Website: ulta-beauty
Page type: payment
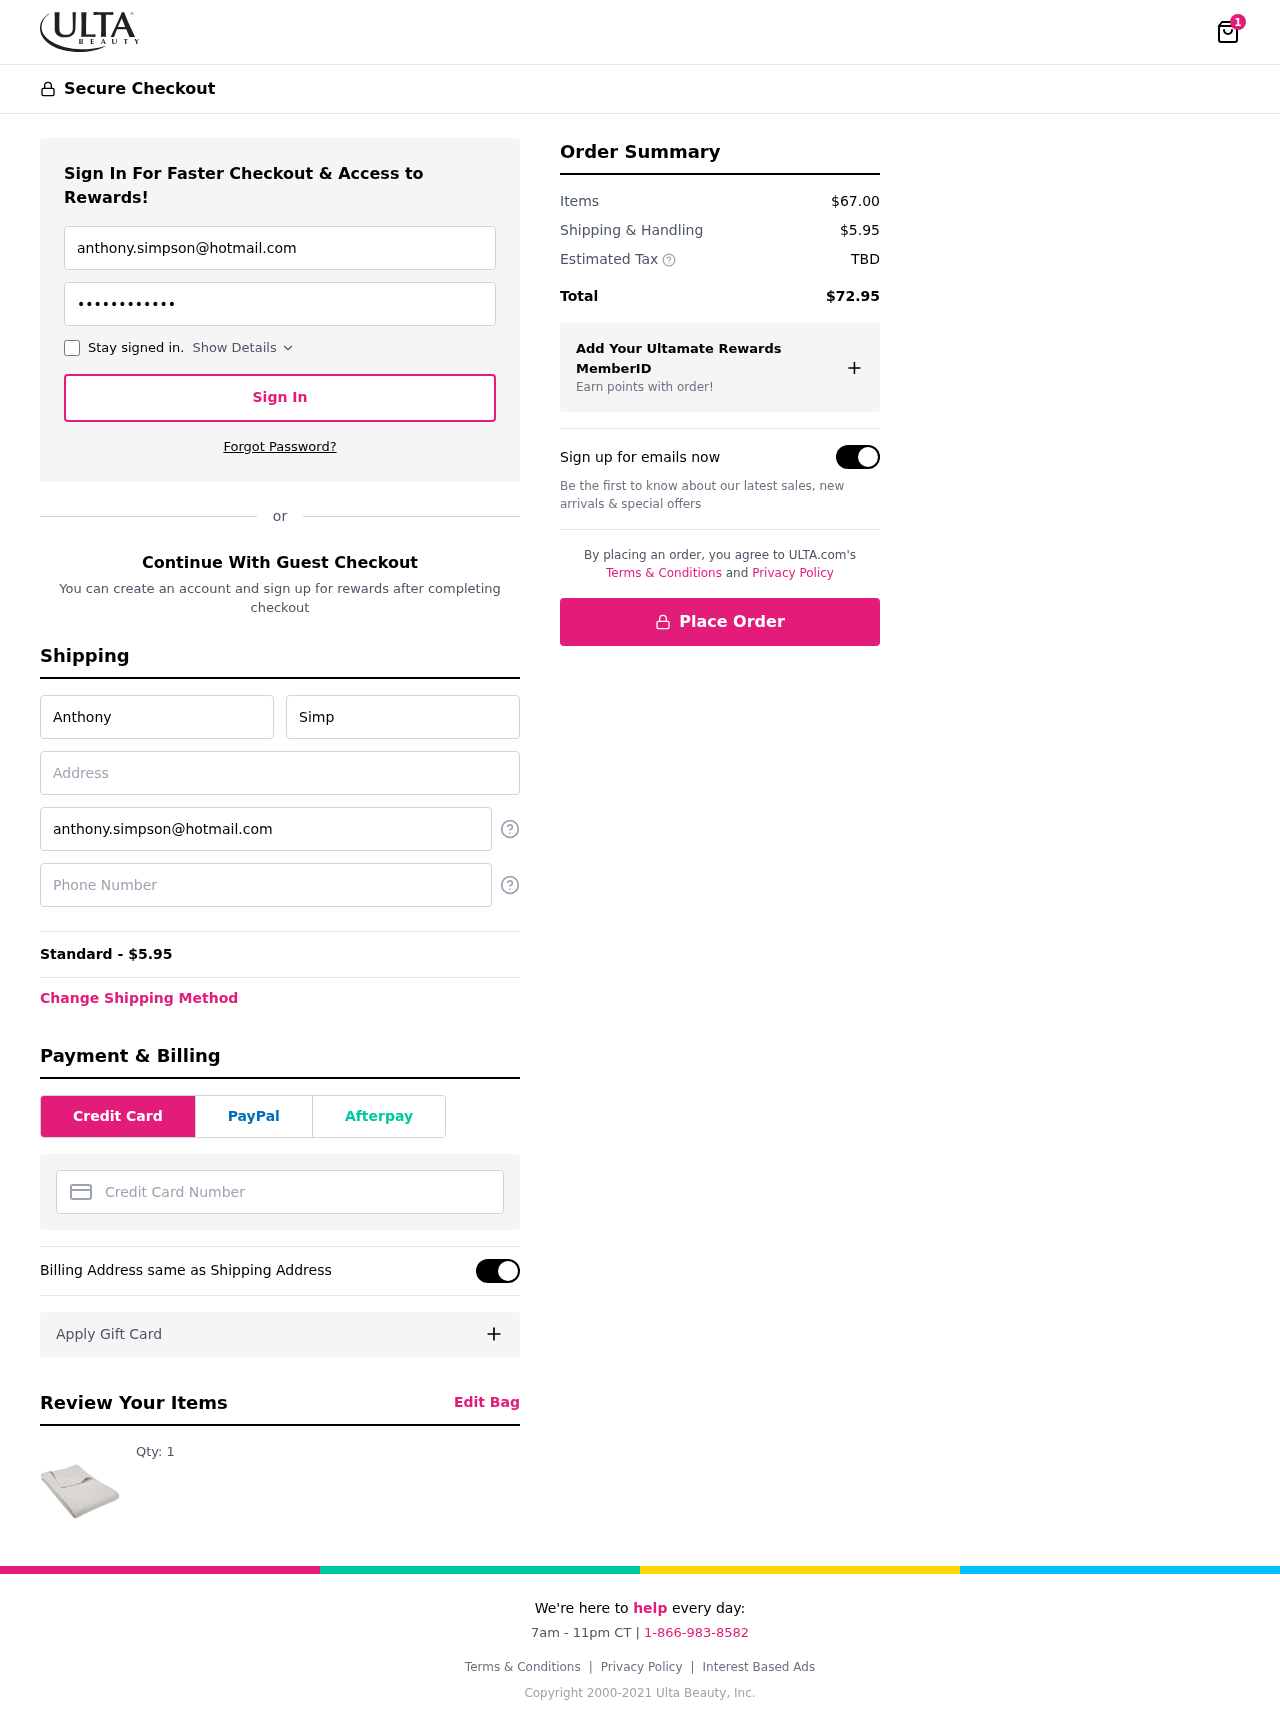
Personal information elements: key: PII_CARD_NUMBER
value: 6011 1559 7871 3986
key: PII_EMAIL
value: anthony.simpson@hotmail.com
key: PII_FIRSTNAME
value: Anthony
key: PII_LASTNAME
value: Simpson
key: PII_PHONE
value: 7515770091
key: PII_STREET
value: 3683 Leach Flat
Product elements: key: PRODUCT1_QUANTITY
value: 1
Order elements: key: ORDER_NUM_ITEMS
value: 1
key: ORDER_SHIPPING_COST
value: $5.95
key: ORDER_SHIPPING_COST
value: Standard - $5.95
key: ORDER_SUBTOTAL
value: $67.00
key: ORDER_TAX
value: TBD
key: ORDER_TOTAL
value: $72.95